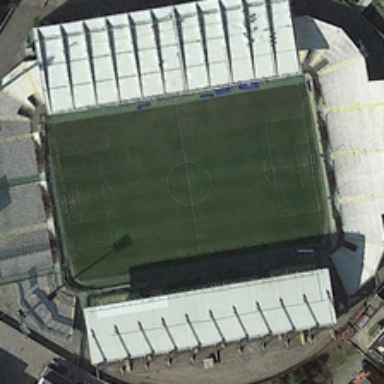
Several buildings are near a stadium with a football field .